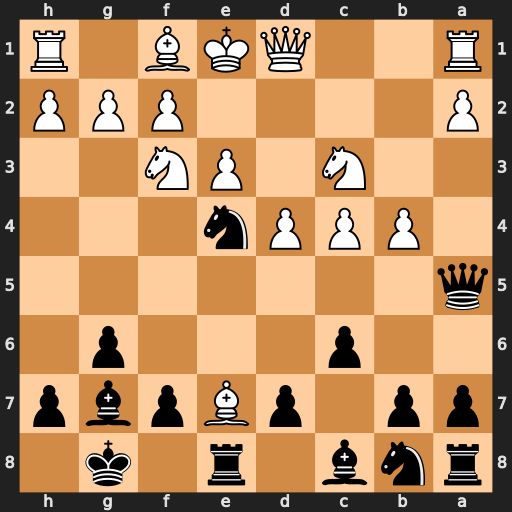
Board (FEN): rnb1r1k1/pp1pBpbp/2p3p1/q7/1PPPn3/2N1PN2/P4PPP/R2QKB1R
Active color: b
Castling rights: KQ
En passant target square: -
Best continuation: Nxc3 bxa5 Nxd1